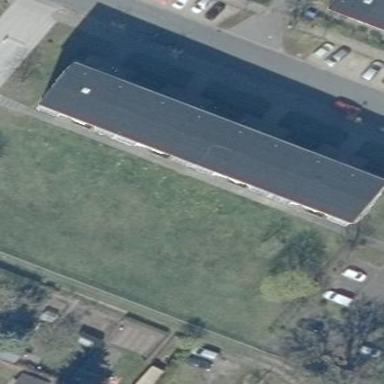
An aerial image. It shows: Apartment building with flat roof.